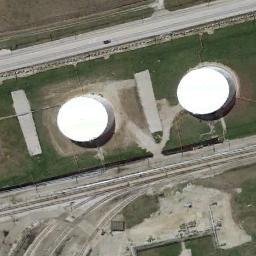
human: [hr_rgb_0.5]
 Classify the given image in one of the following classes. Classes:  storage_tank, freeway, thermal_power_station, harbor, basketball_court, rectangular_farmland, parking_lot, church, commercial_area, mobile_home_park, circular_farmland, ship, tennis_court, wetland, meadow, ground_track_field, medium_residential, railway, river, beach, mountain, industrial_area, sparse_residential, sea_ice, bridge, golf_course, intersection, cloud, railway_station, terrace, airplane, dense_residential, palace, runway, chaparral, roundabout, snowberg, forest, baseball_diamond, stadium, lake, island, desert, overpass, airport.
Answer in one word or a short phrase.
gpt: storage_tank